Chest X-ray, PA view. Patient: 39 years old, sex M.
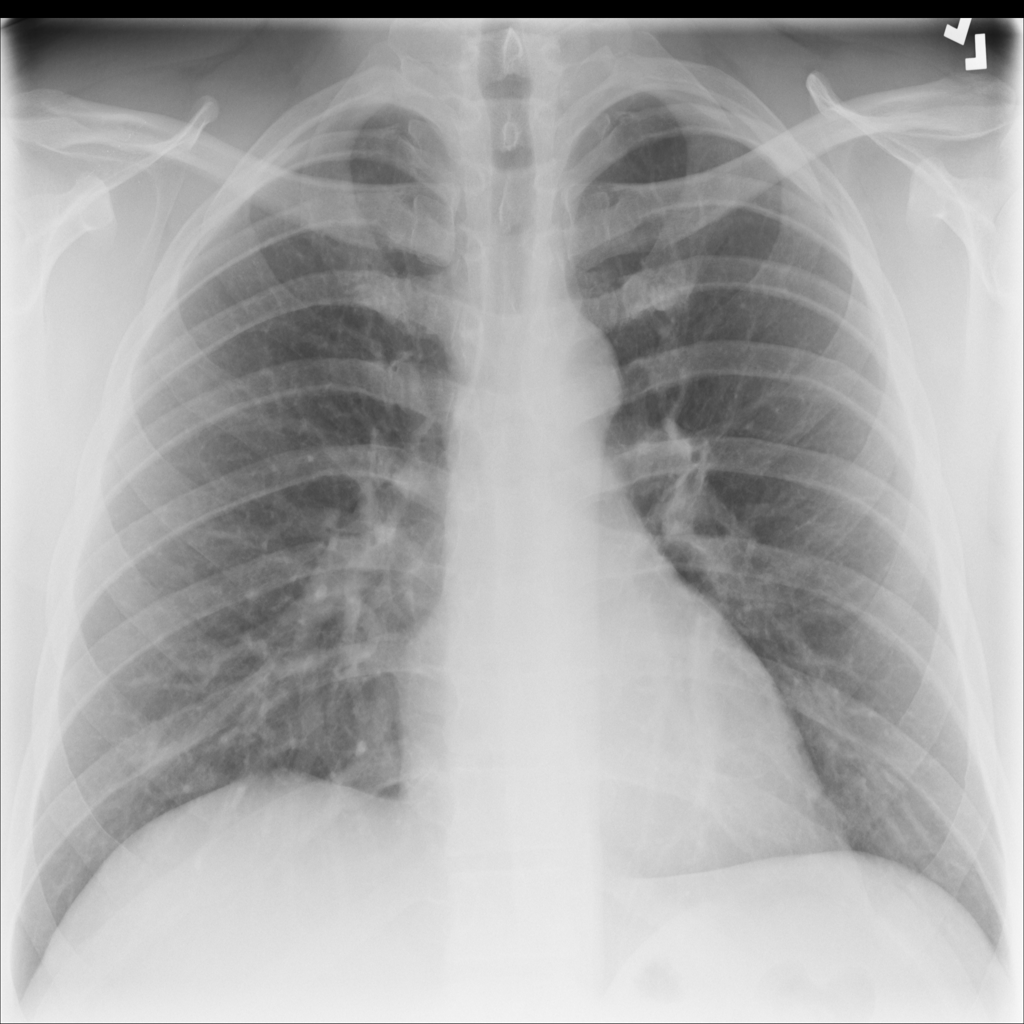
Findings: No Finding